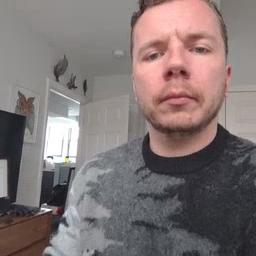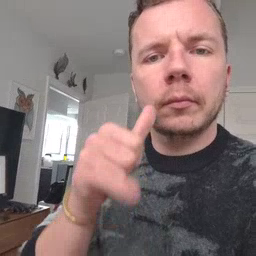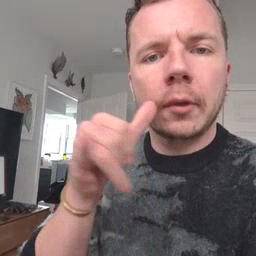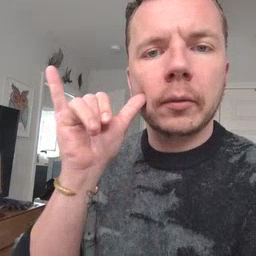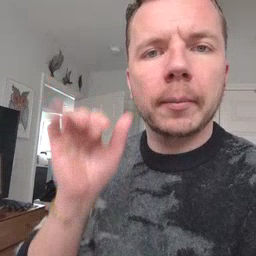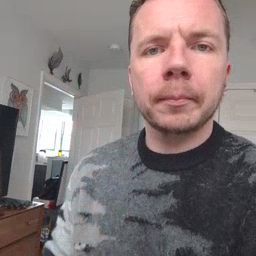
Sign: yesterday